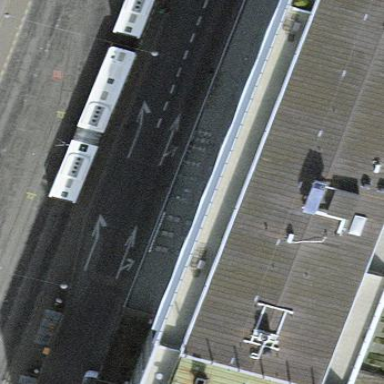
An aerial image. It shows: Asphalt platform for public transport.